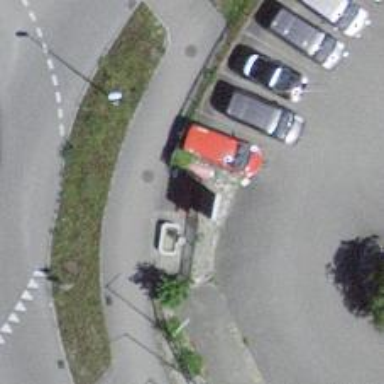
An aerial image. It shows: Red bench.